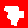
Digit: 7